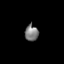
Tissue: lung
Cell type: Epithelial cells
Senescence score: 0.2181
Nuclear area (px): 210
Mean DAPI intensity: 125.819